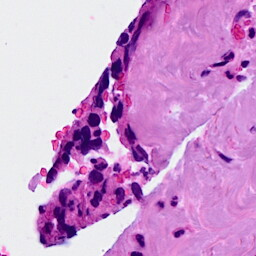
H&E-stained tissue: Breast